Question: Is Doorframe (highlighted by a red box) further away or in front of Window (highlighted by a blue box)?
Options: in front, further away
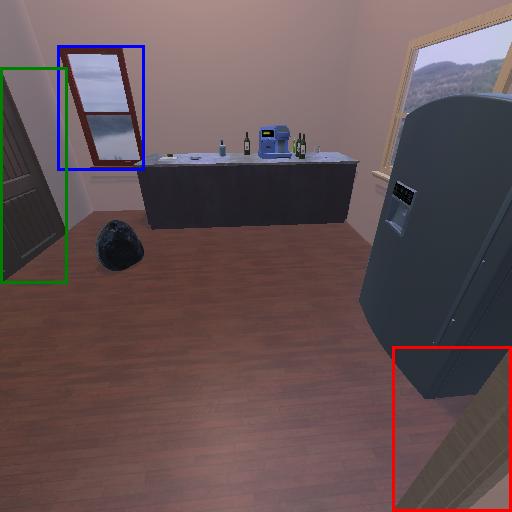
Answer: in front